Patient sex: M
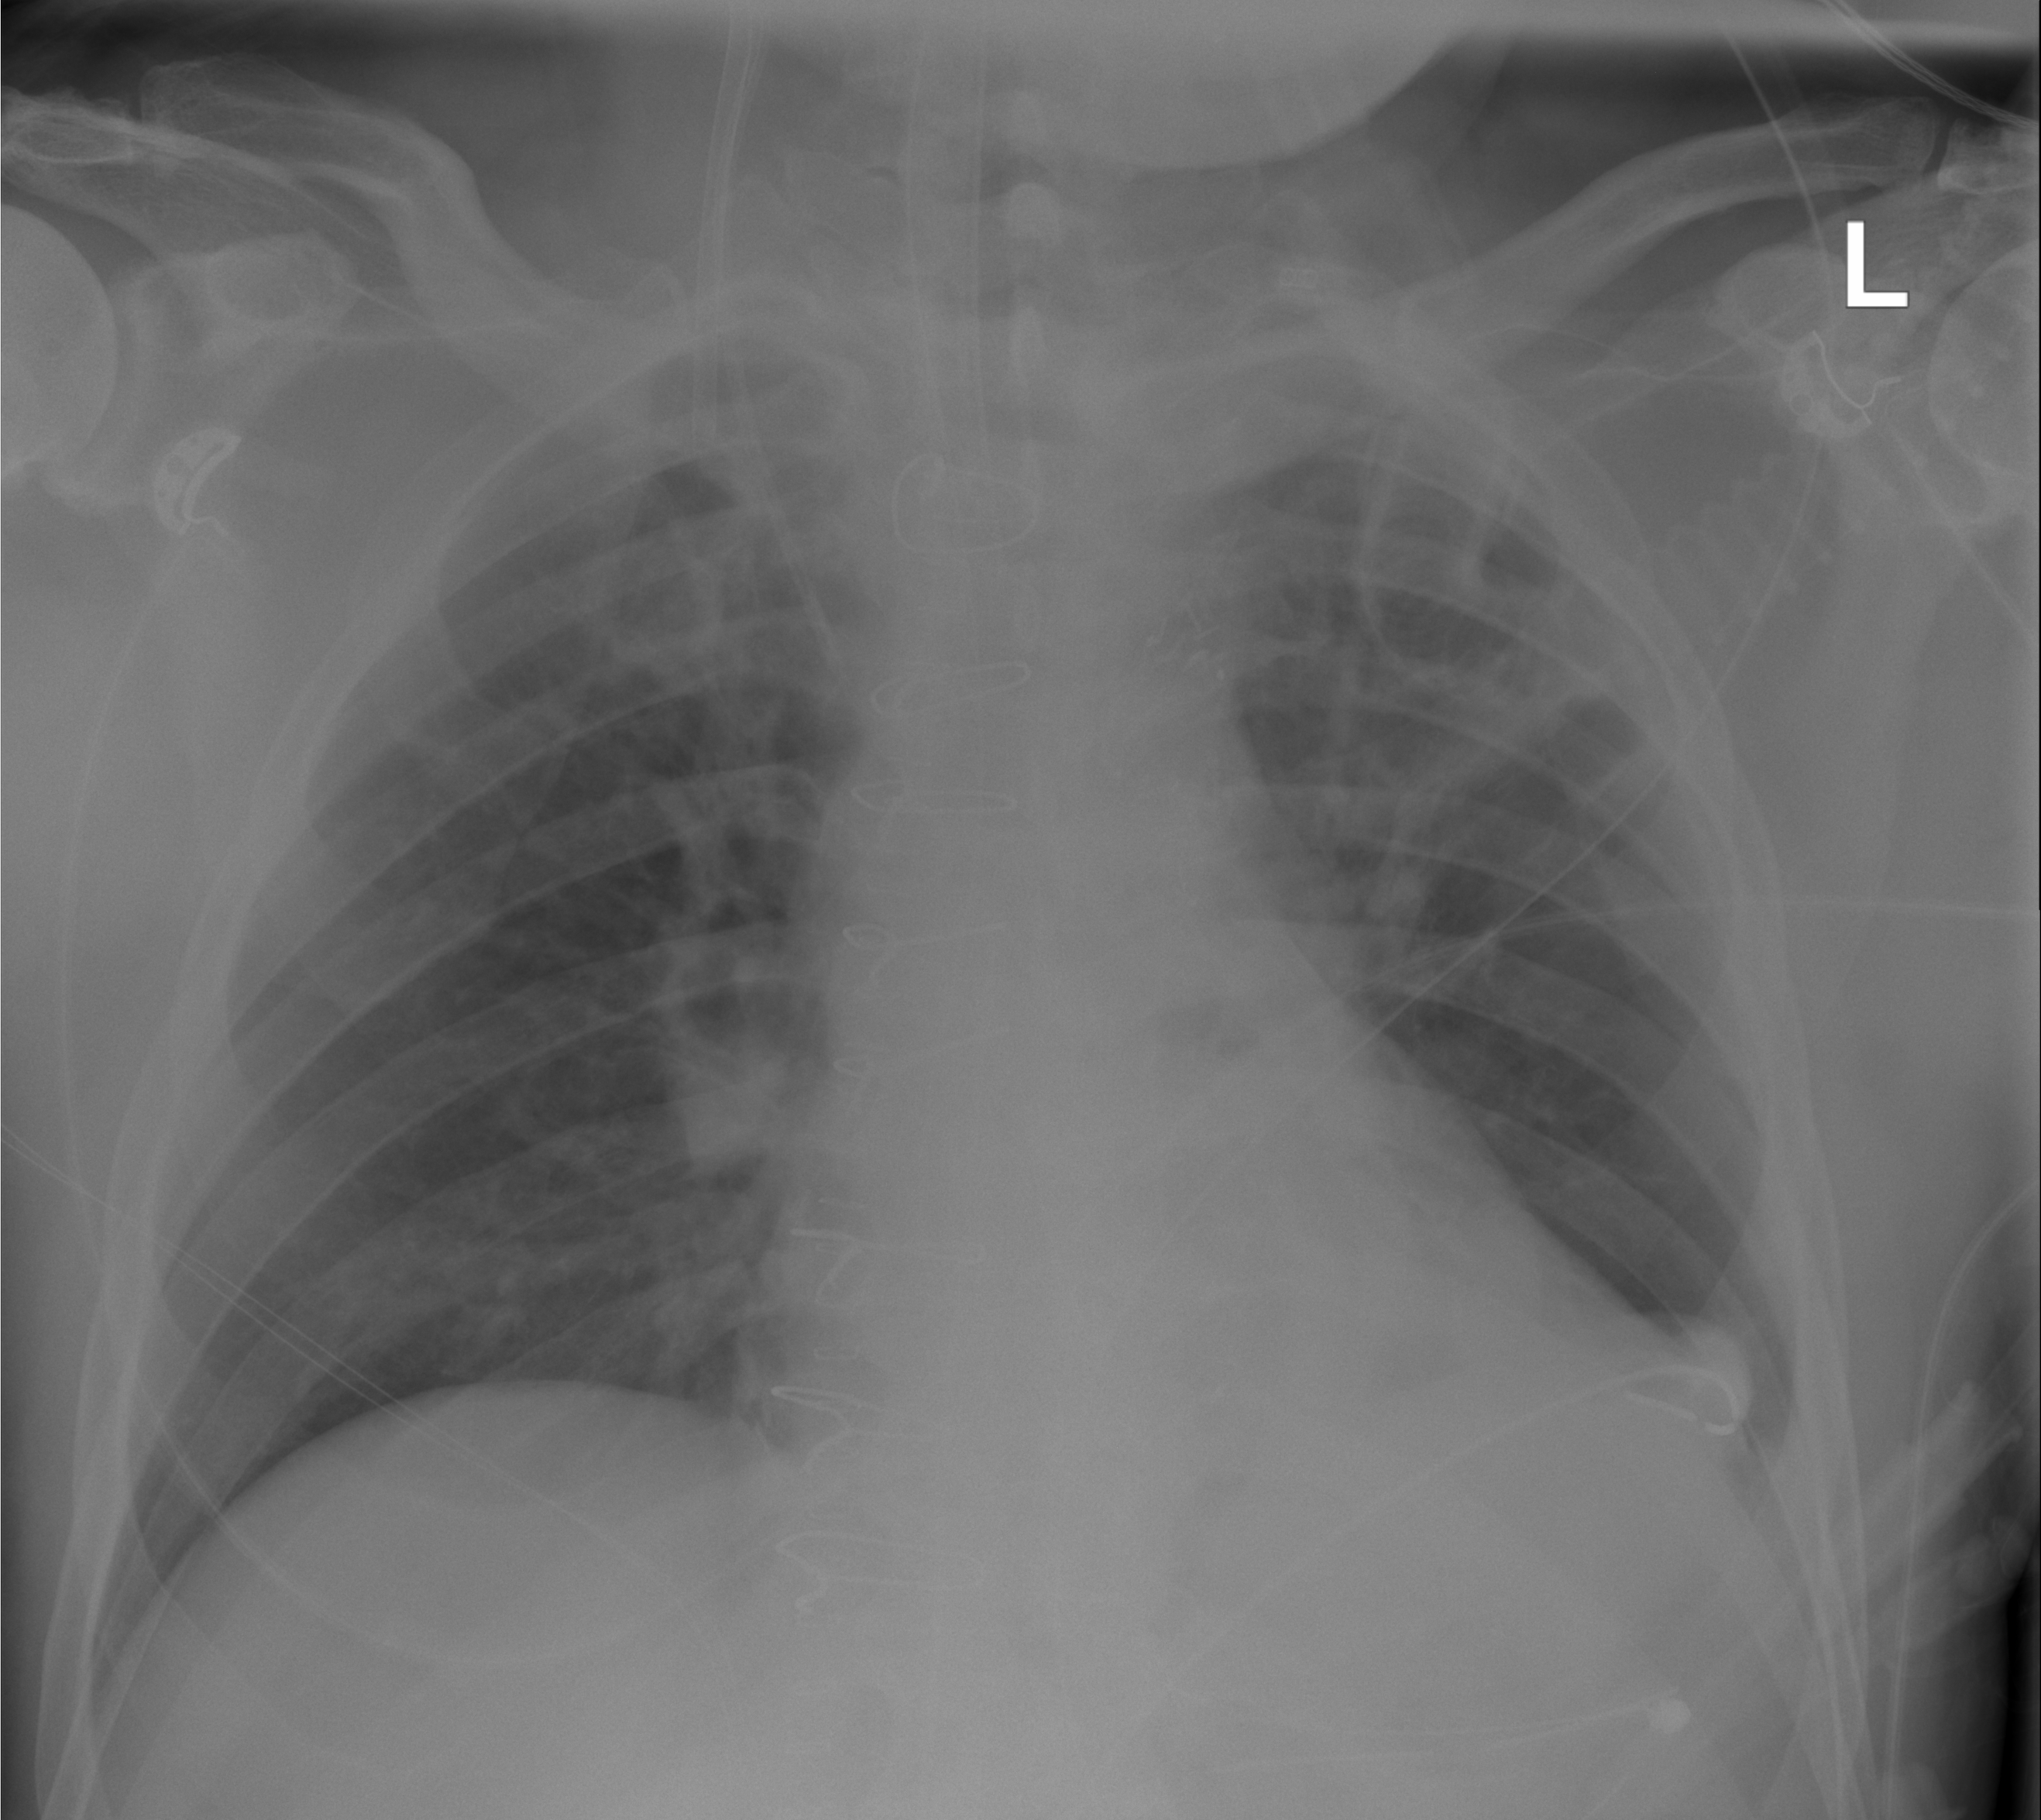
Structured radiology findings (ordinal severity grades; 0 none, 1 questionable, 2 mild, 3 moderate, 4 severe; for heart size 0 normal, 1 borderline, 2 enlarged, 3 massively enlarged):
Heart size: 1
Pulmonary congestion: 0
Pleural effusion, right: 0
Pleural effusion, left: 2
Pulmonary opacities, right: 0
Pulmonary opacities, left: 0
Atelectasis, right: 0
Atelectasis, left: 0